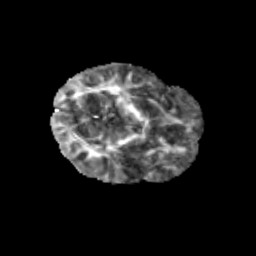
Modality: FA
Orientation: axial
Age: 9
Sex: male
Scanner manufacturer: siemens
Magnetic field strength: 3 T
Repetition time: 3.8 s
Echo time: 0.07 s